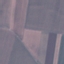
Land use / land cover class: AnnualCrop